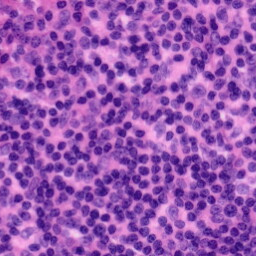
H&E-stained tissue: Tonsil